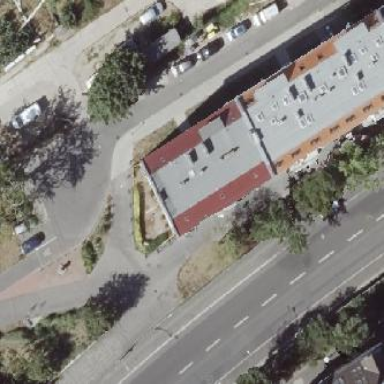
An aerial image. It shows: Building with apartments featuring unique double saltbox roof shape.